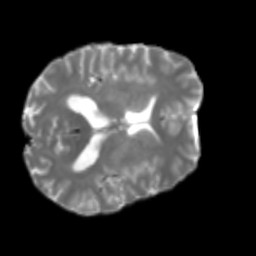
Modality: T2w
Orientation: axial
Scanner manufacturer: siemens
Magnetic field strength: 3 T
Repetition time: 4 s
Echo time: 0.0594 s